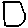
Label: square